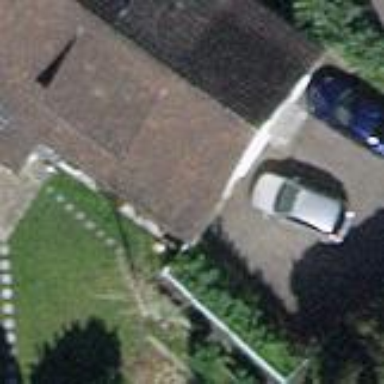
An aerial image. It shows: Building with tiled roof.